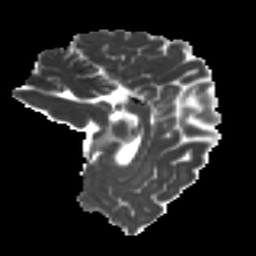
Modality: MD
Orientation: sagittal
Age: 25
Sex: male
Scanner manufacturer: ge
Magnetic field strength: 3 T
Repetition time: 7.8 s
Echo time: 0.0606 s